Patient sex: M
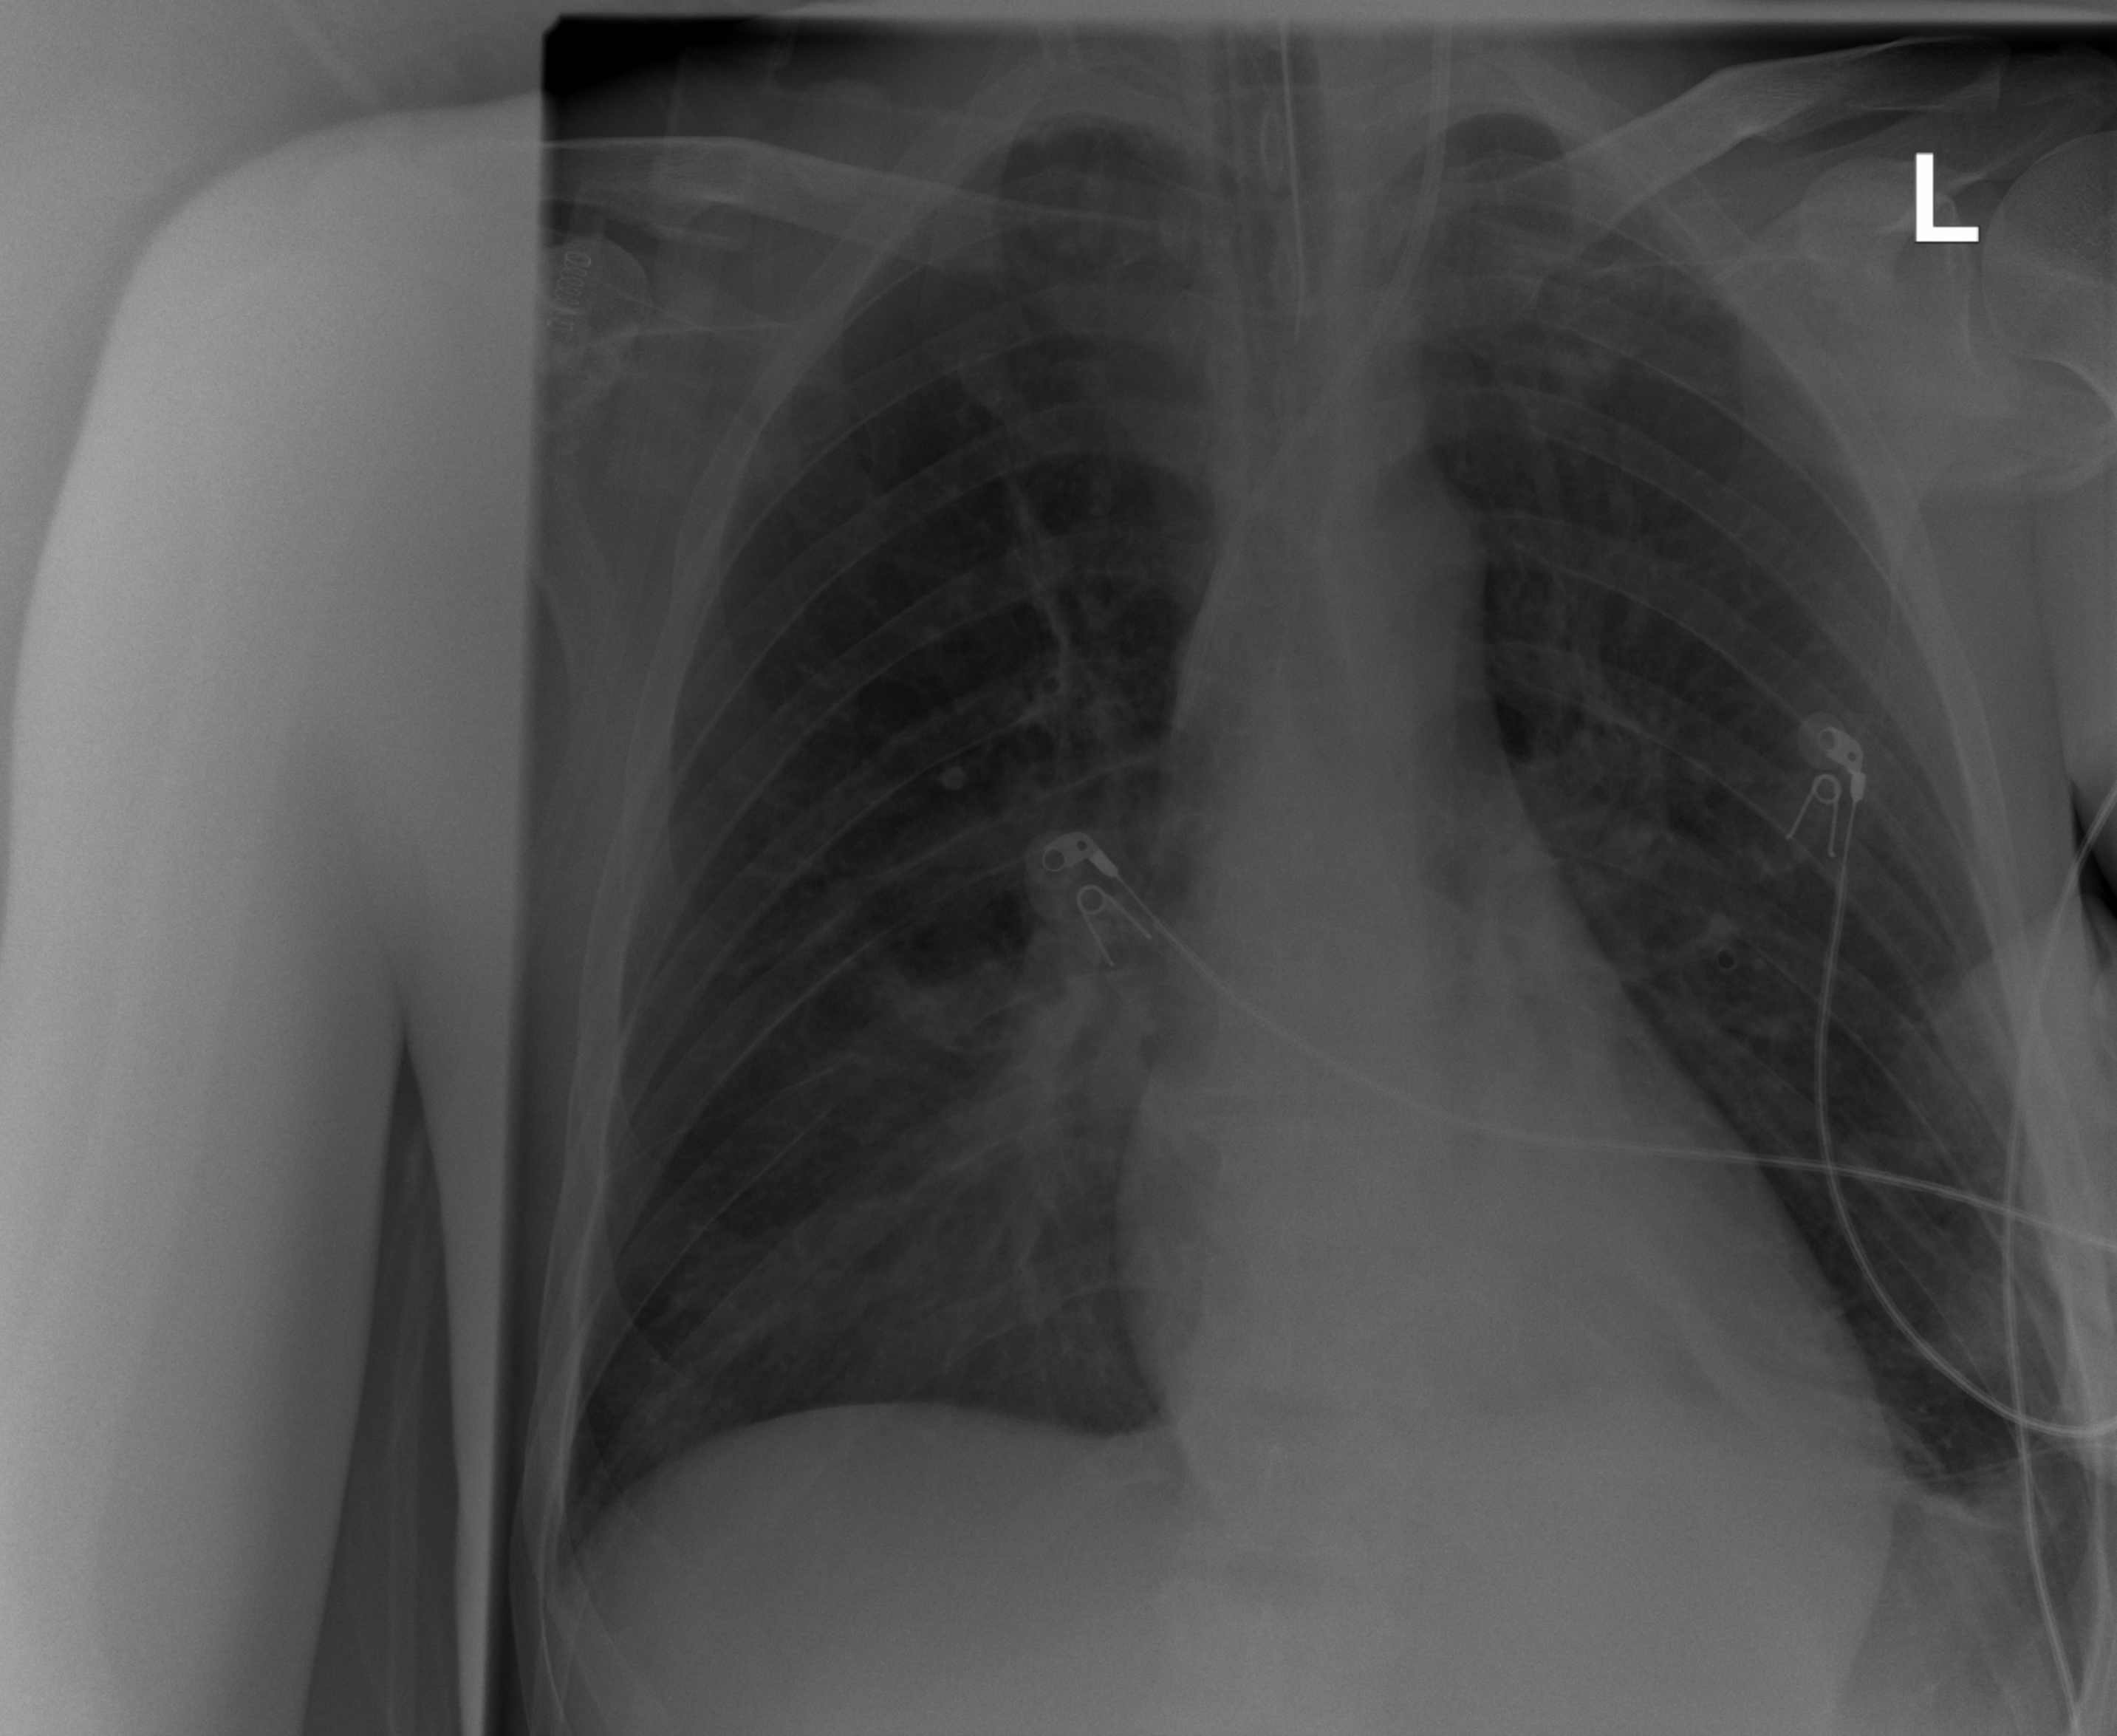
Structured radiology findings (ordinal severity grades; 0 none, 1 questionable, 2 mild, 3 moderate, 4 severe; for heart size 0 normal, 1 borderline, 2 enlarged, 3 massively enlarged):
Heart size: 0
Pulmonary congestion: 0
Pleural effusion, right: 0
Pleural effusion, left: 0
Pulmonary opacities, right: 2
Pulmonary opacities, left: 0
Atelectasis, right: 2
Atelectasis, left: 2